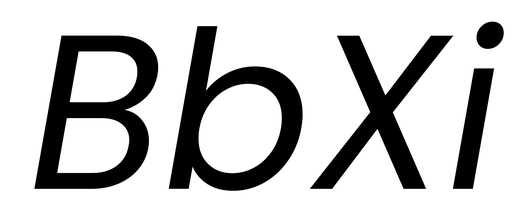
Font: Poppins-Italic